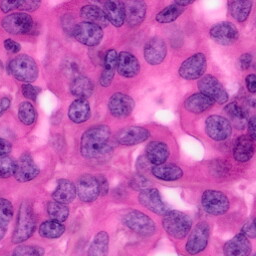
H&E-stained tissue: Pancreatic